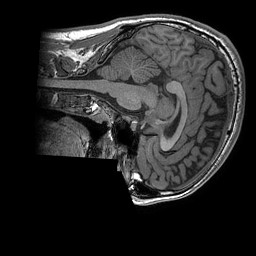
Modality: T1w
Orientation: sagittal
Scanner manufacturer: ge
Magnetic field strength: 3 T
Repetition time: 0.008156 s
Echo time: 0.00318 s